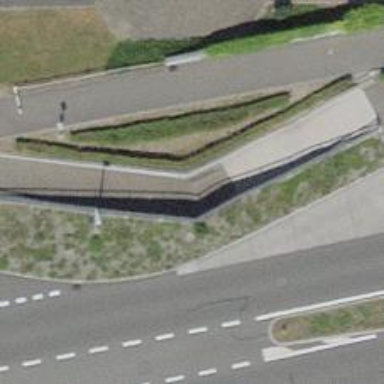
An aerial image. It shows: Set of steps on the road.